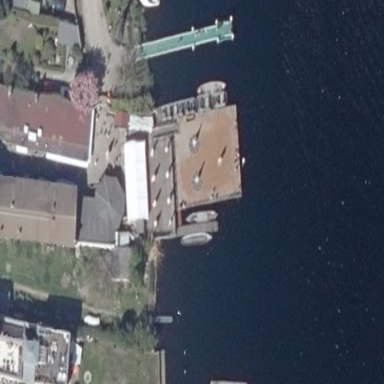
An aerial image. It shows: Pier with terrace for outdoor seating.